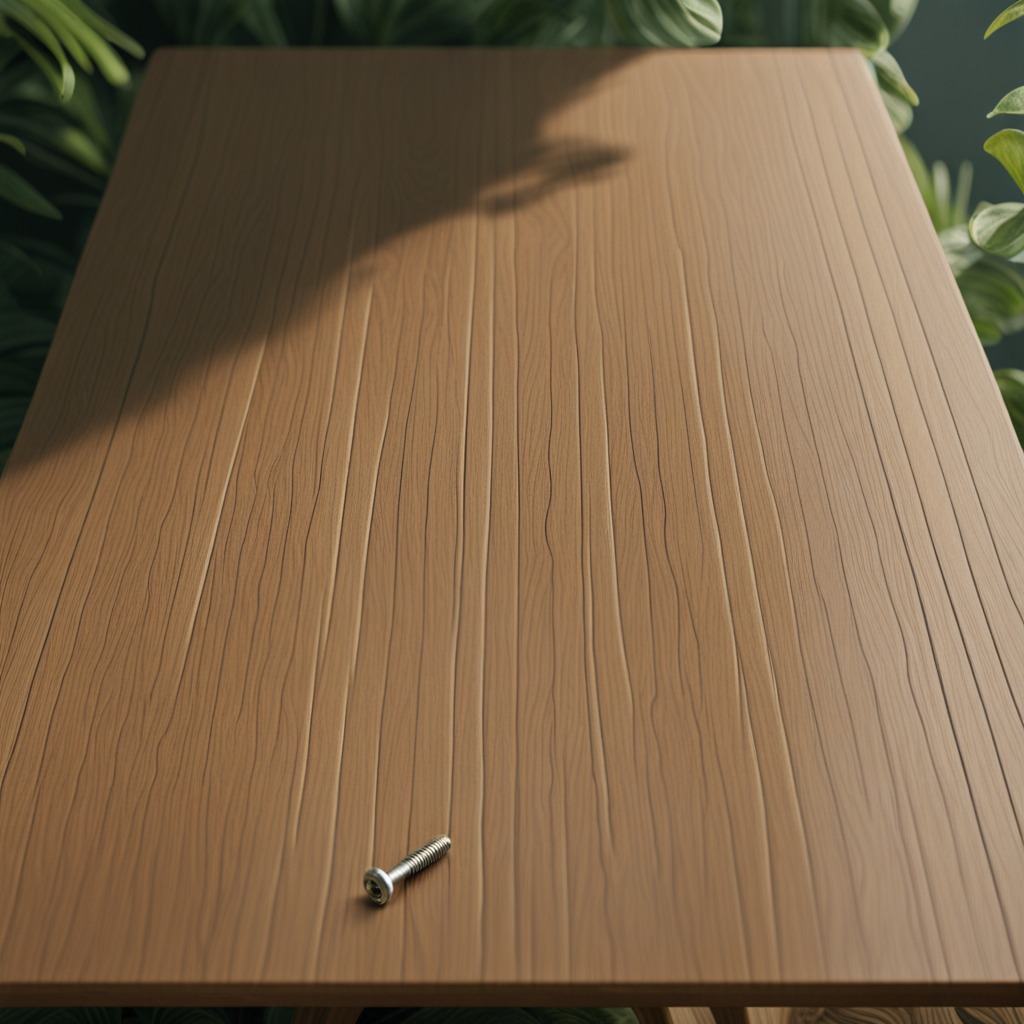
A metal screw is lying on a wooden table inside a jungle field workshop tent.